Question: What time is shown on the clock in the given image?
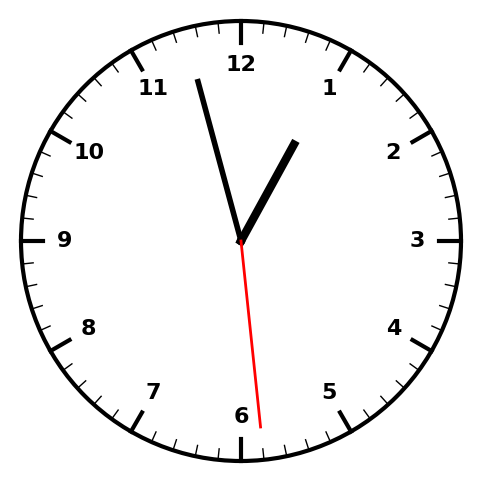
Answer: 12:57:29